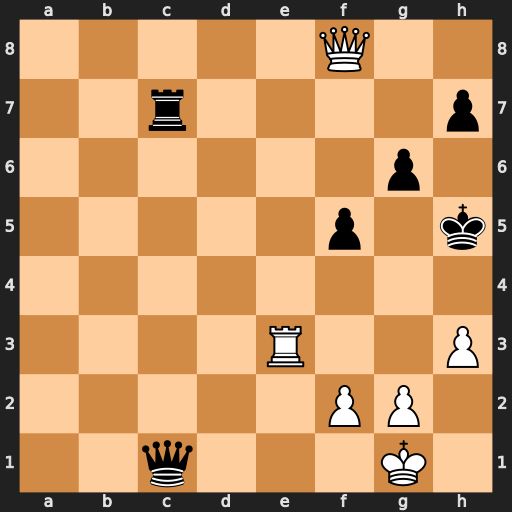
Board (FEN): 5Q2/2r4p/6p1/5p1k/8/4R2P/5PP1/2q3K1
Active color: w
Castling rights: -
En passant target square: -
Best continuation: Kh2 Qc5 g4+ fxg4 hxg4+